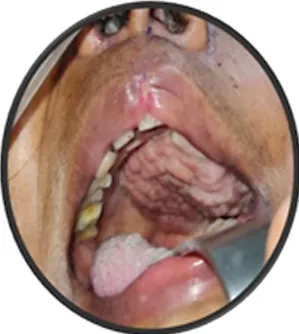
(C) Palate reconstructed with temporalis muscle.
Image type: pathology (gram)